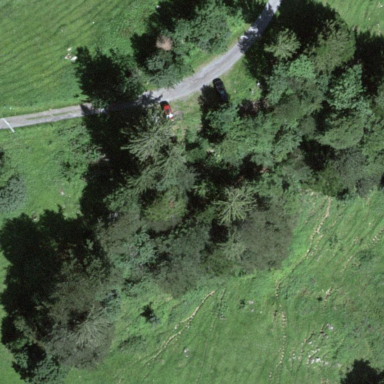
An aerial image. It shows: Forest area.